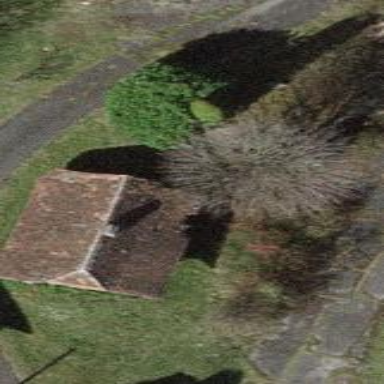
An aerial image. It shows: Shed building.